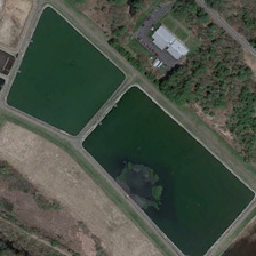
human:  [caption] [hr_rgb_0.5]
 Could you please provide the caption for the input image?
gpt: two quadrilateral ponds sit beside each other next to a house with white roof .

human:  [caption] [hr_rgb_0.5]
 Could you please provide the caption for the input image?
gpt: You can see some ponds near a building surrounded by trees.

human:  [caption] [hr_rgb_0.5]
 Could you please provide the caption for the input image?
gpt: We can see several ponds near a building, surrounded by trees.

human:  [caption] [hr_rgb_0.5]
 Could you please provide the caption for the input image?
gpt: the rectangular pond close to the trapezoidal pond is next to a building with a parking lot surrounded by trees .

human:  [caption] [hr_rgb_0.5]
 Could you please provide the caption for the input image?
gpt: two quadrangular green pond are near many green trees .